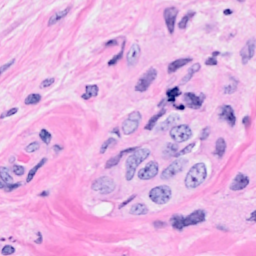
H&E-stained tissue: Breast